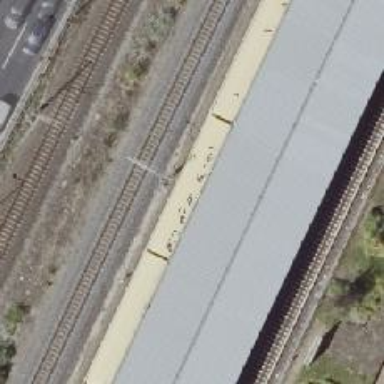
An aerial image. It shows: Light rail electrified railway.